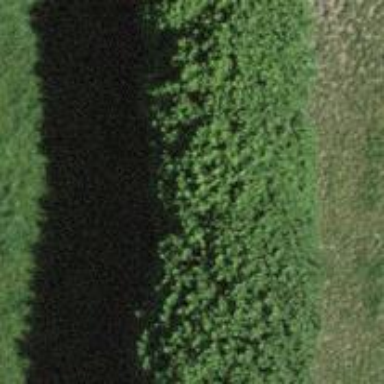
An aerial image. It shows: Urban tree row with broadleaved trees. The trees have mixed leaf cycle.